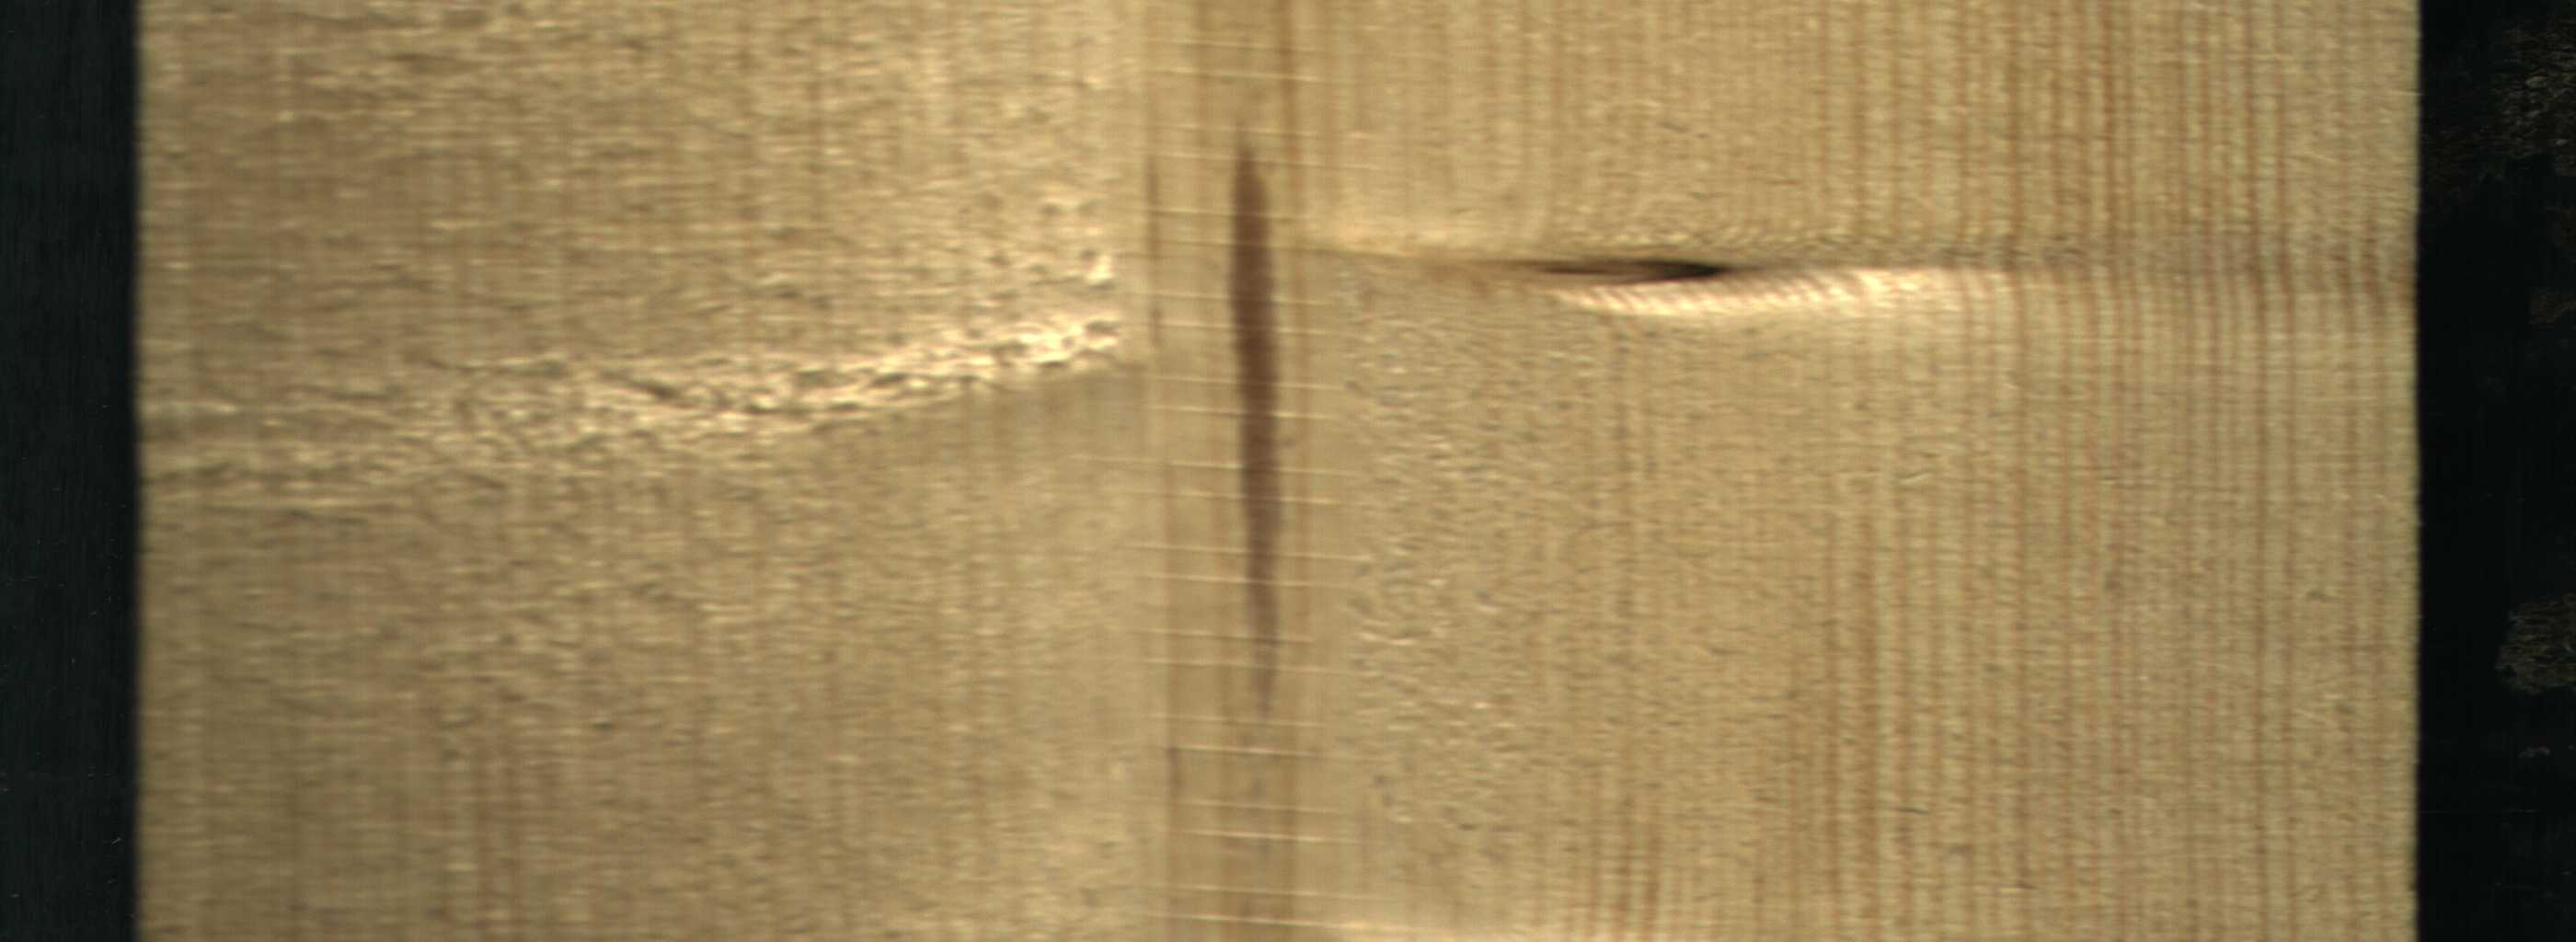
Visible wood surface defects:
Marrow
Dead_Knot